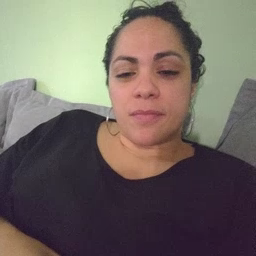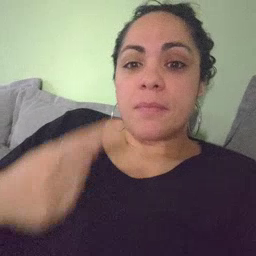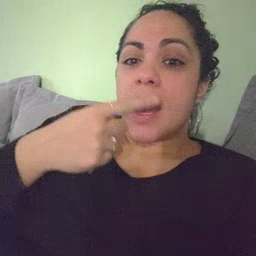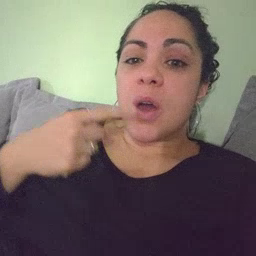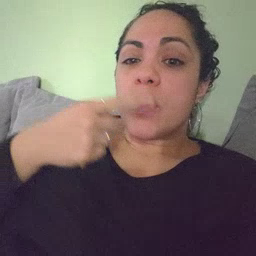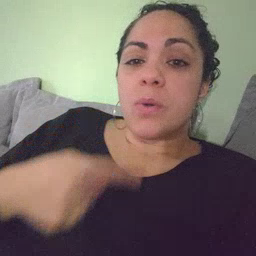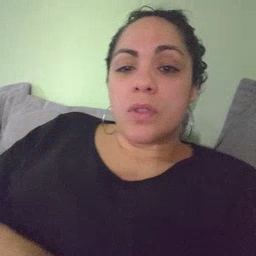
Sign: mouth